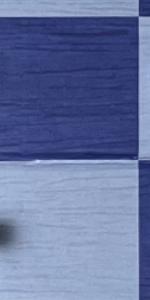
Label: Empty